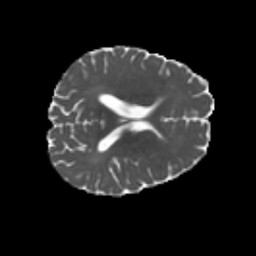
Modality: MD
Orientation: axial
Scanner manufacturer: siemens
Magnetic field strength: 3 T
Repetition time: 4.16 s
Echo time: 0.0806 s